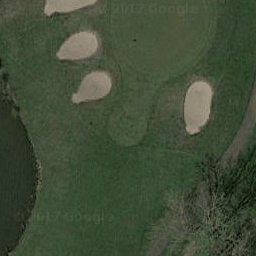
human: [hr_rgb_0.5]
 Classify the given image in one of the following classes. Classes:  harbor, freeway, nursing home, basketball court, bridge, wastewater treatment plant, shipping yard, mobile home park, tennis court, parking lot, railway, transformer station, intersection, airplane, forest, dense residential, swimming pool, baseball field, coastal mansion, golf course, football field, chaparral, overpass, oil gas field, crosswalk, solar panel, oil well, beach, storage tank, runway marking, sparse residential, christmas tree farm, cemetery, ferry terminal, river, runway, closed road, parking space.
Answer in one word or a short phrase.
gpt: golf course